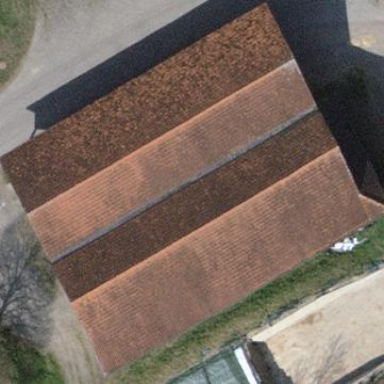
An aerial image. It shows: Shed.